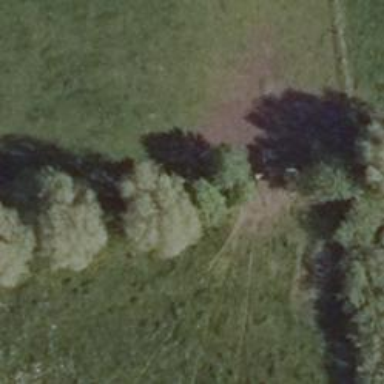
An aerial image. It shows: Row of deciduous broadleaved trees.